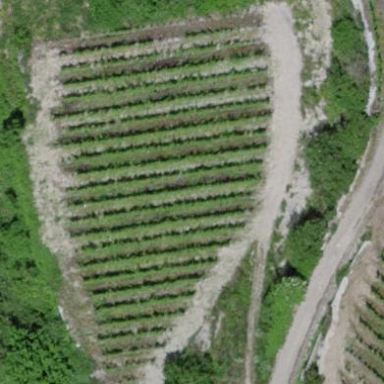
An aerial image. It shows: Vineyard growing grapes.